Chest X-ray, PA view. Patient: 45 years old, sex F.
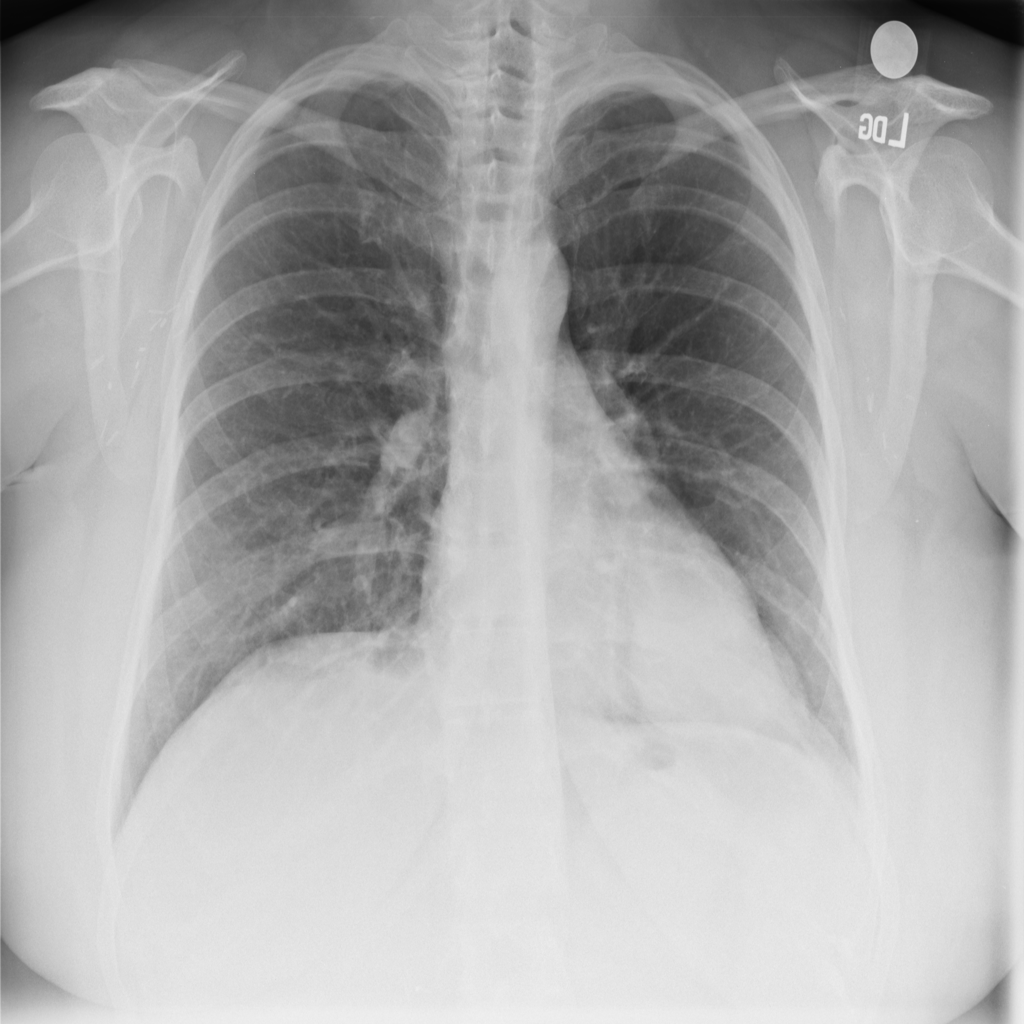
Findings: Mass